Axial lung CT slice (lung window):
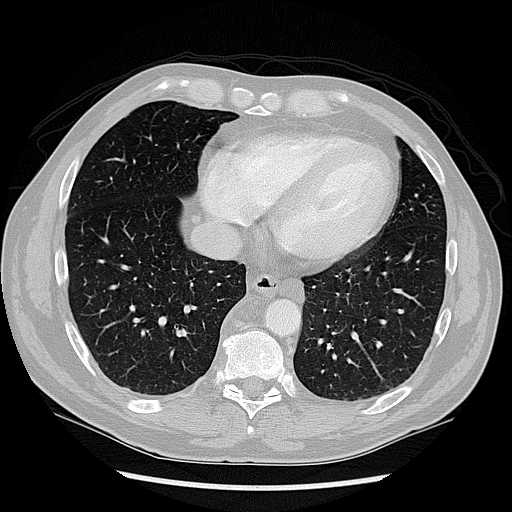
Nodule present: no